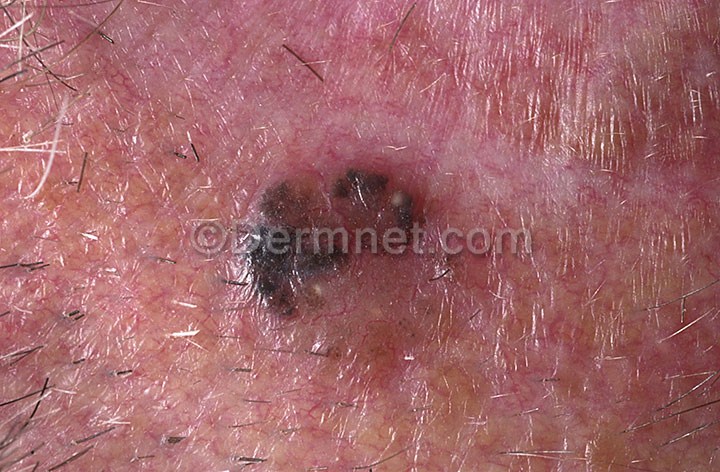
Disease: Actinic Keratosis Basal Cell Carcinoma and other Malignant Lesions